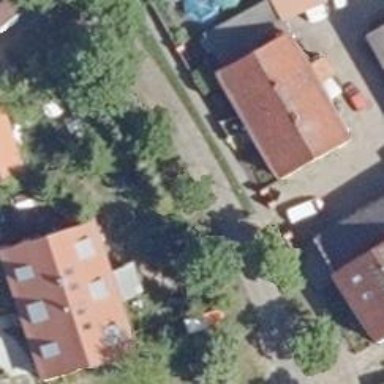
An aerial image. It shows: Residential road.